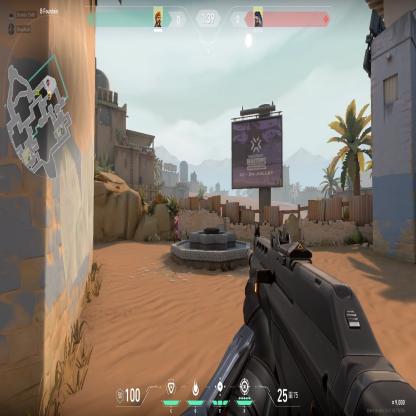
Label: enemy